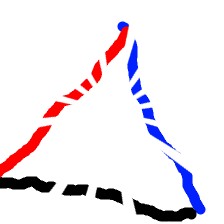
Shape: triangle